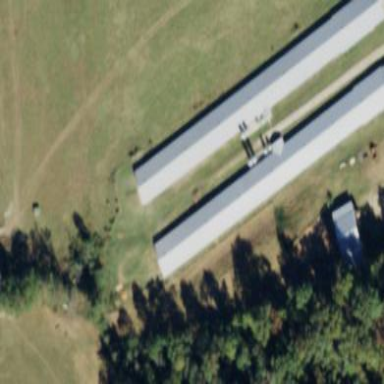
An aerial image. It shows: Farm auxiliary building.